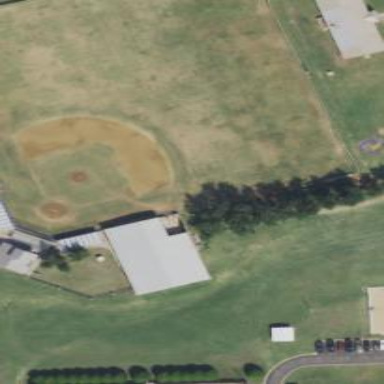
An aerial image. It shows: Baseball pitch for leisure and sports activities.